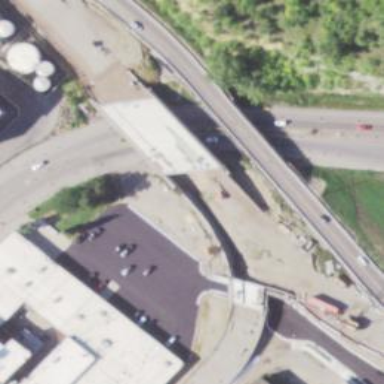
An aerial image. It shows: Trunk highway with bridge.